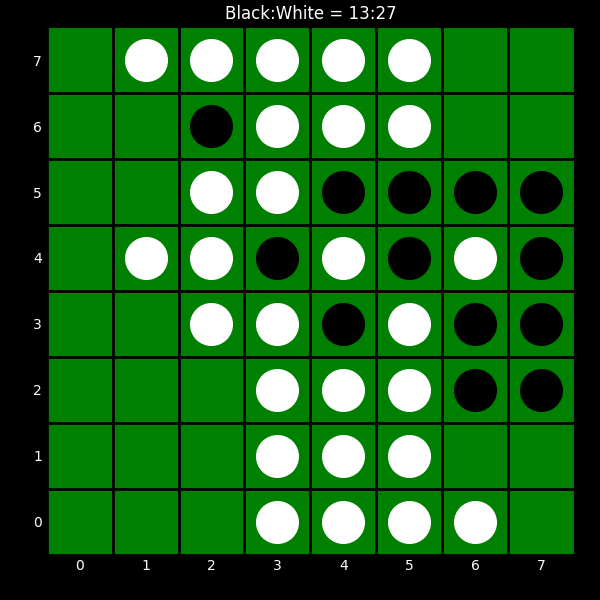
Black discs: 13
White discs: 27